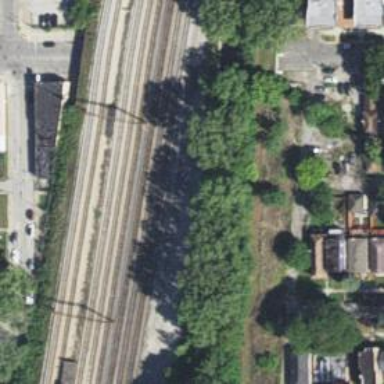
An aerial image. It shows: Abandoned railway.